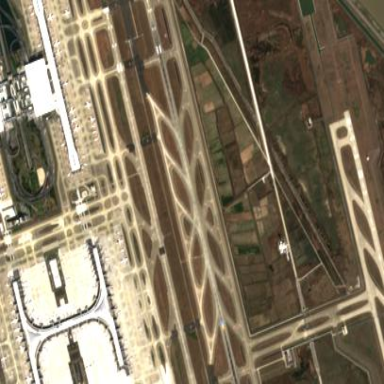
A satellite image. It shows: Runway in airport area.